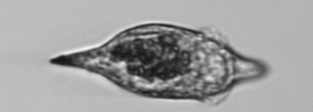
Label: Gyrodinium